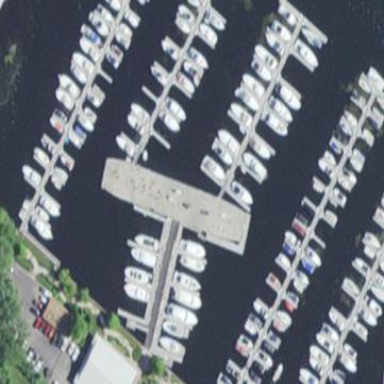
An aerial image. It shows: Marina area for leisure land.